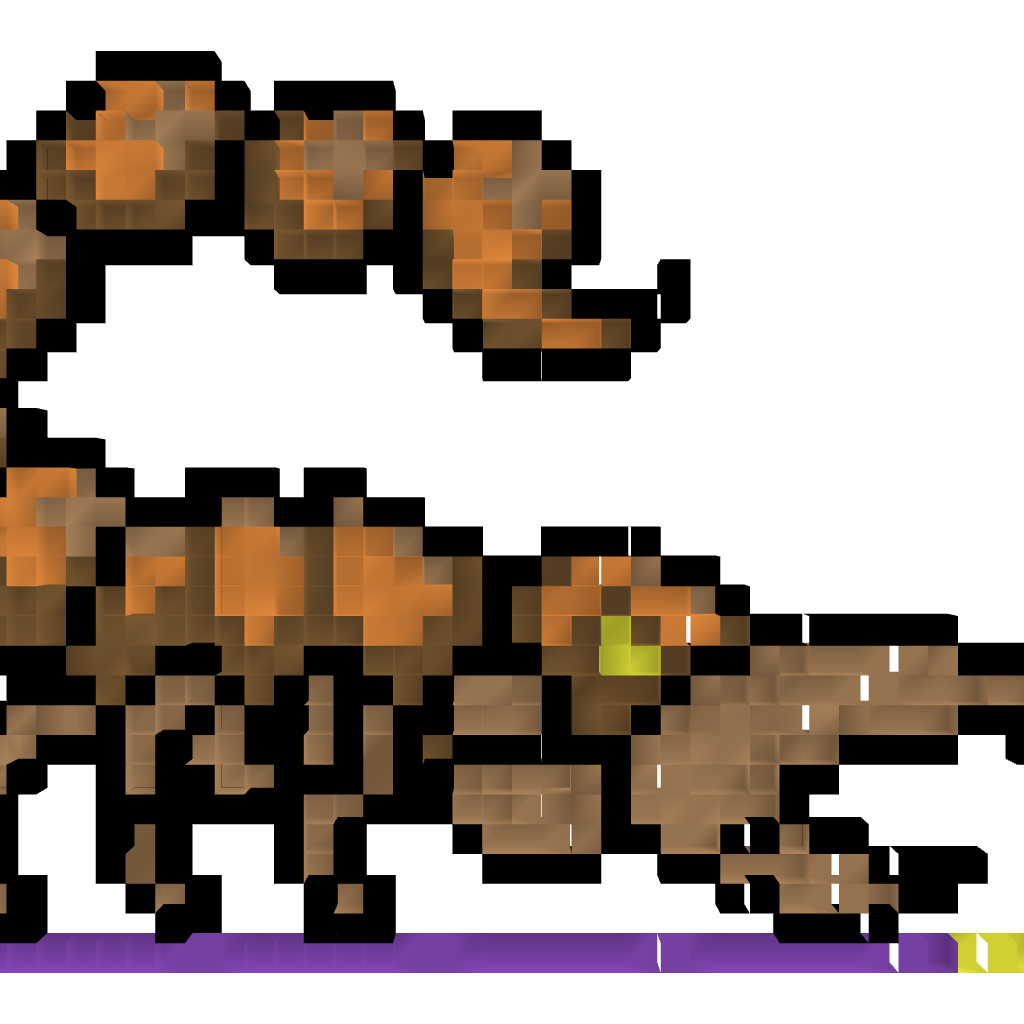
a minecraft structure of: Scorpion PixelArt high quality